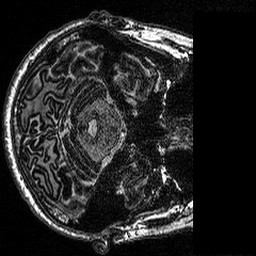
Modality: MP2RAGE
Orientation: axial
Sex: male
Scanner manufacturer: siemens
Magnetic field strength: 3 T
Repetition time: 5 s
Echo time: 0.00292 s